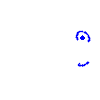
Particle: pion